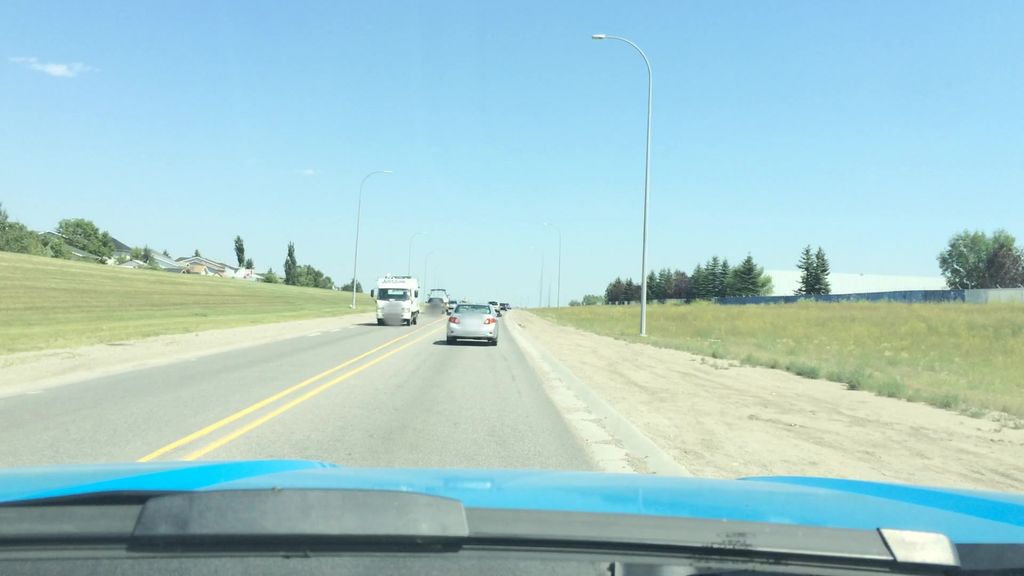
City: calgary